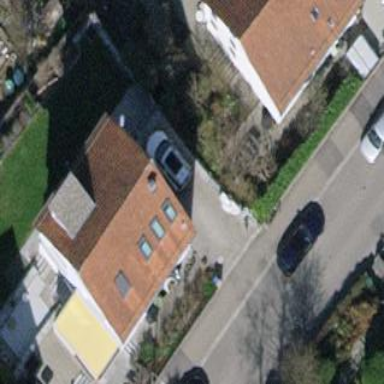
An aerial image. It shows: Building with tile roof.